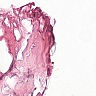
Metastatic tissue present: no